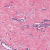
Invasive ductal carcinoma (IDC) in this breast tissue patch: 0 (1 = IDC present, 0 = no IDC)